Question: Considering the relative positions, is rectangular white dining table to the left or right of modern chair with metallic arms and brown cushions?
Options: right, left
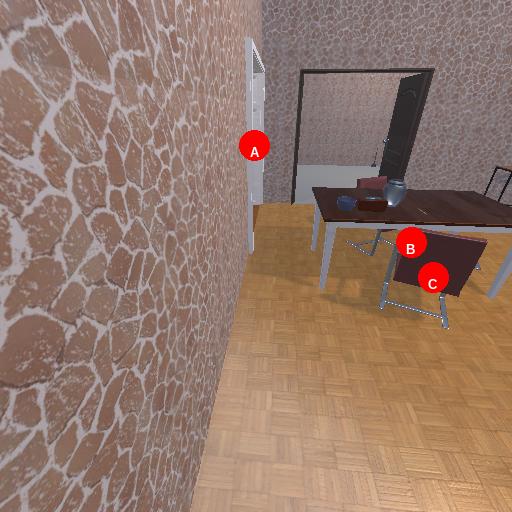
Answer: right